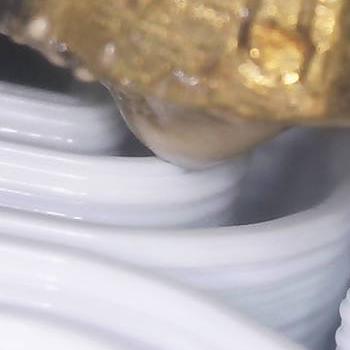
Flow rate: 66%